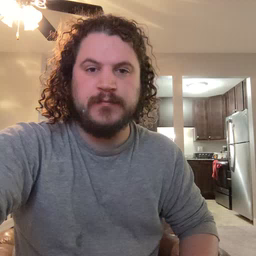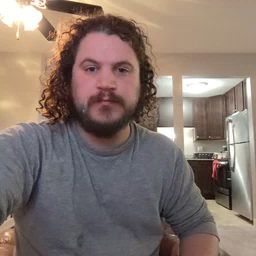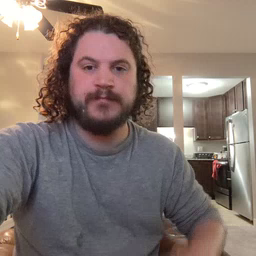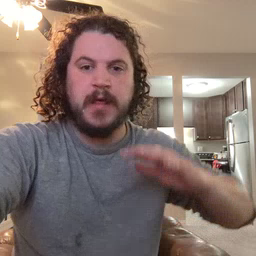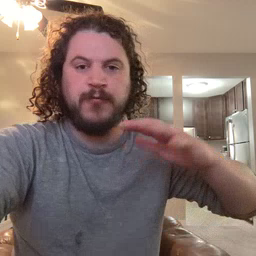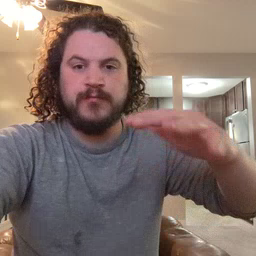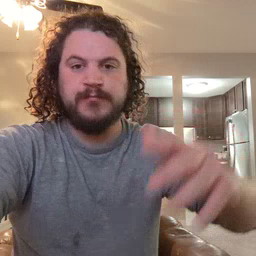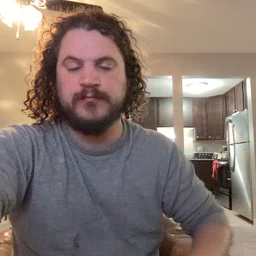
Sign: helicopter